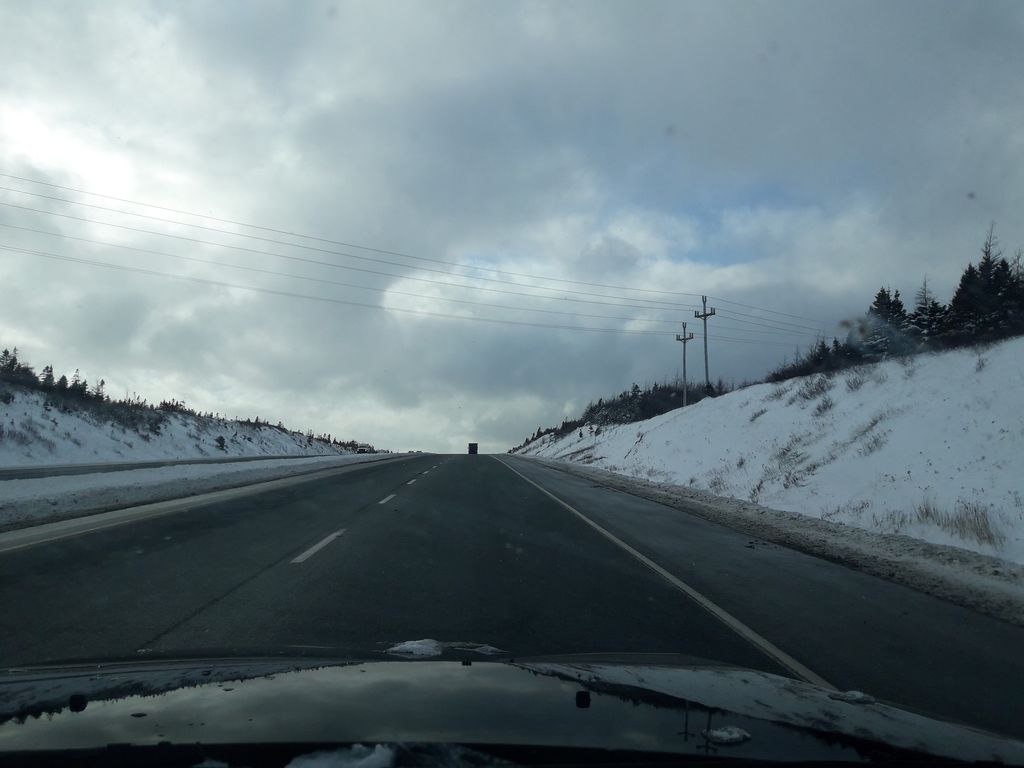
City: st_johns